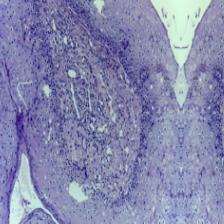
Diagnosis: Normal